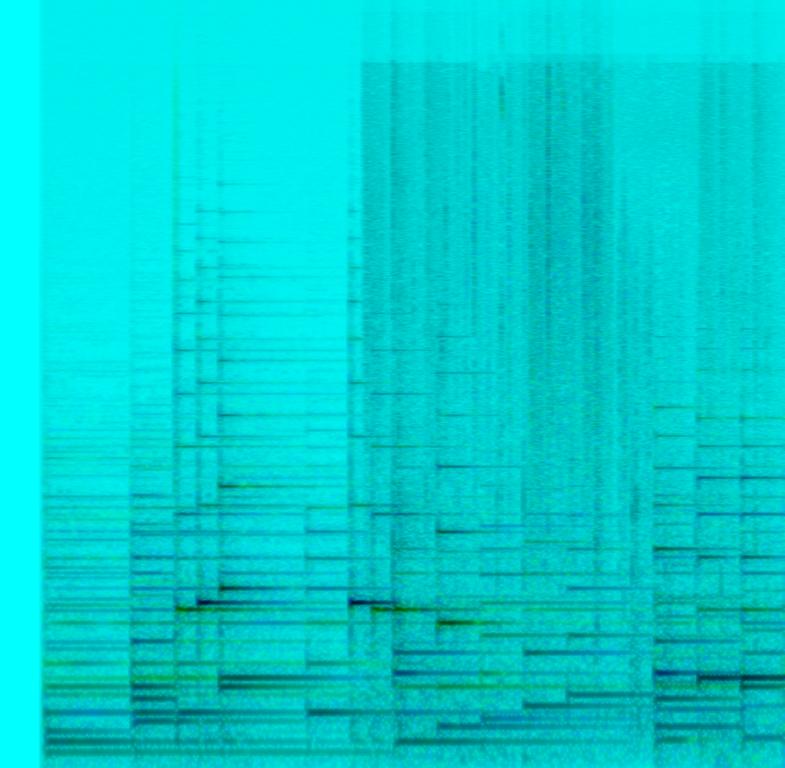
A classical, slightly jazzy piano is playing a lovely composition with a lot of reverb. During the song you can hear footsteps. Someone is running through water. Then at the end someone is burping really loud. This whole composition with the burping could be part of a funny embarrassing scene in a movie.